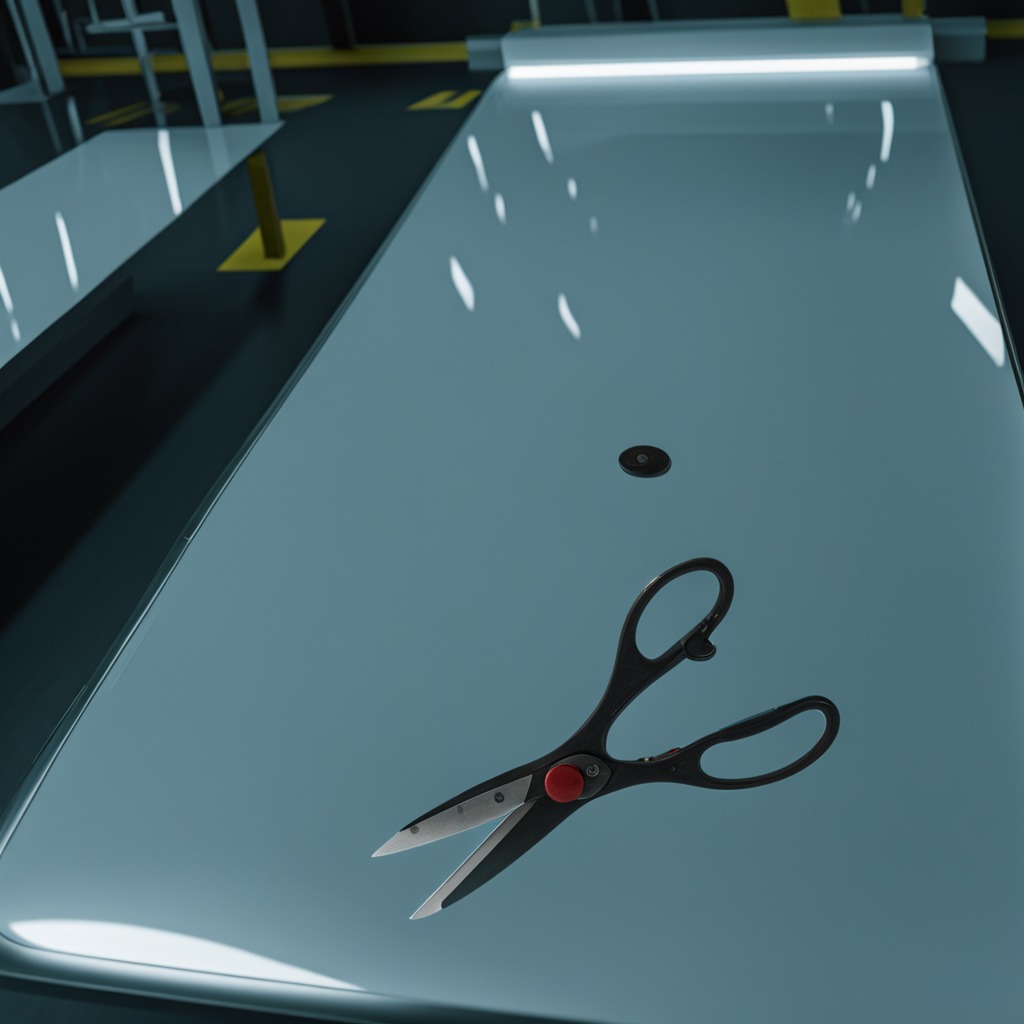
A scissor is lying on a table in a ship maintenance bay.